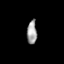
Tissue: skin
Cell type: Others
Senescence score: 0.6943
Nuclear area (px): 233
Mean DAPI intensity: 156.949